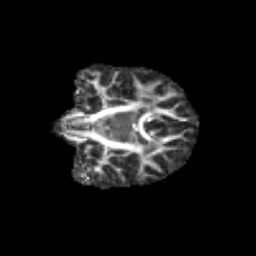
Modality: FA
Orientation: coronal
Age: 11
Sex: female
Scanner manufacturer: siemens
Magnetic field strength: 3 T
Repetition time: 3.8 s
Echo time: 0.07 s